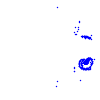
Particle: electron